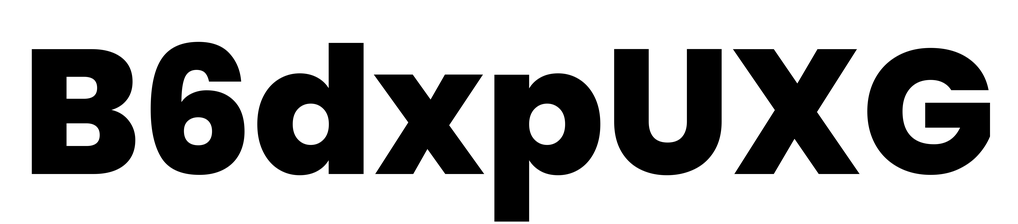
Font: Poppins-ExtraBold